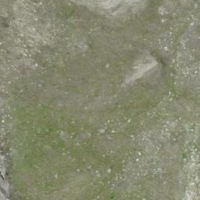
EUNIS habitat code: 31
Species observed at this site:
Bartsia alpina